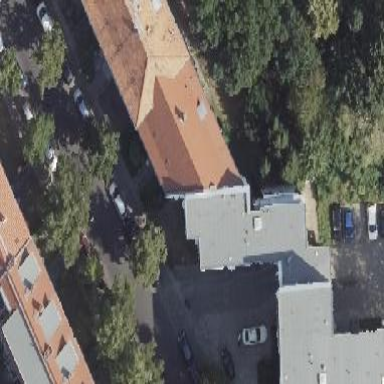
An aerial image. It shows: Hipped roof made of roof tiles on apartment building.